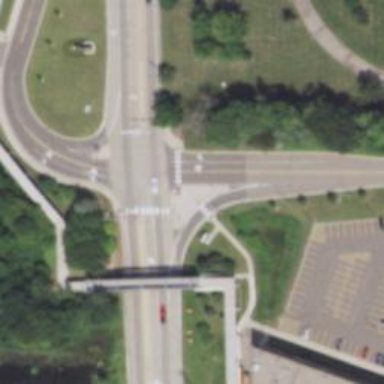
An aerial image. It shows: Secondary link road.